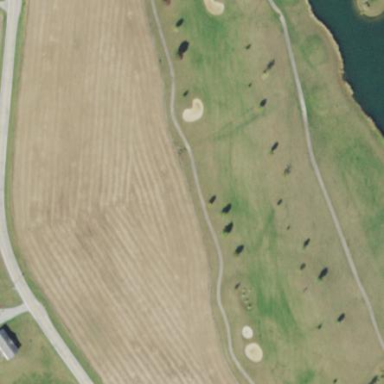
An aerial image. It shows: Scenic golf fairway.